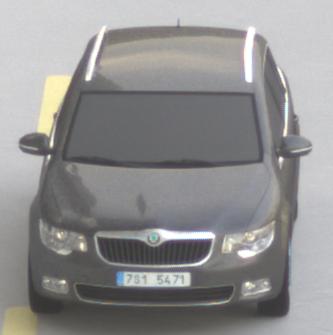
Make: Skoda
Model: Superb Combi 1.4 TSI
Detailed model: Superb (II) Combi
Model produced from: 2010/01
Model produced until: 2011/10
Doors: 5
Color: gray
Road condition: dry road
Daytime: sunrise or sunset
Contrast: medium contrast